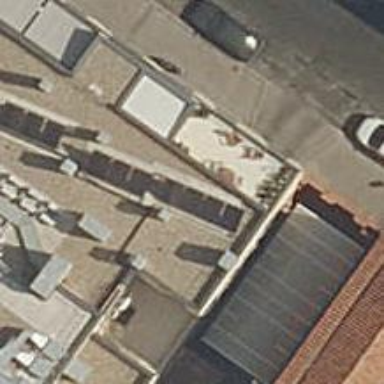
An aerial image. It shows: View of roof of building.